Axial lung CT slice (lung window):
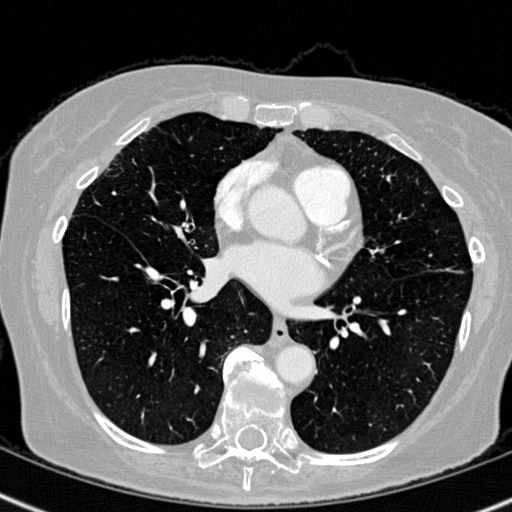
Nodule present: no